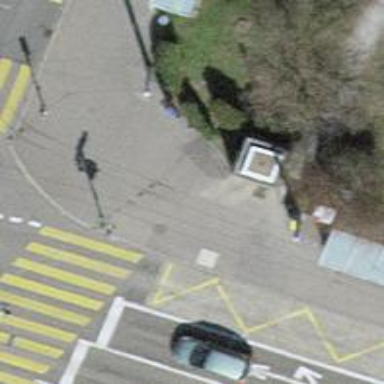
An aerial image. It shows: Platform for public transport with shelter.